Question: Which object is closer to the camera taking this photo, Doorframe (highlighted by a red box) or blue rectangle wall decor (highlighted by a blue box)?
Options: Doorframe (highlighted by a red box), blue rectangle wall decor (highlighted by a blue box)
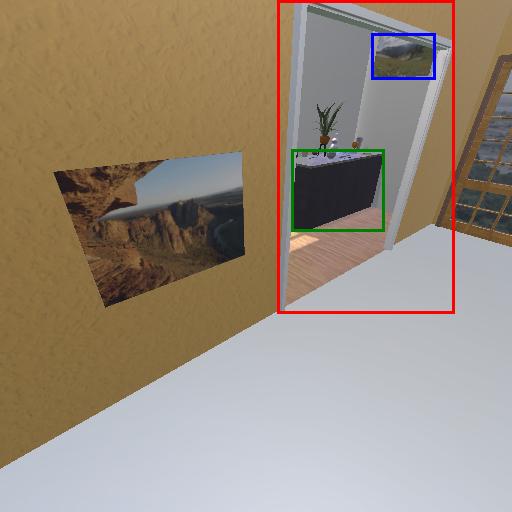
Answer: Doorframe (highlighted by a red box)